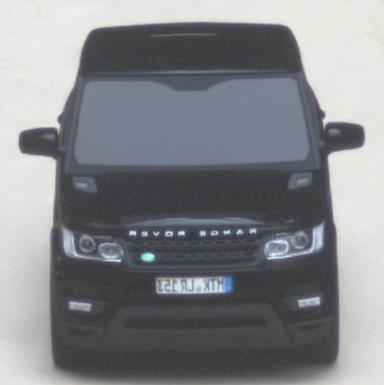
Make: Land Rover
Model: Range Rover Sport 5.0 V8 SC
Detailed model: Range Rover Sport (II)
Model produced from: 2013/09
Model produced until: 2015/07
Doors: 5
Color: black
Road condition: dry road
Daytime: midday
Contrast: medium contrast